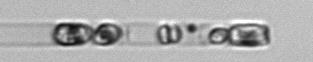
Label: Guinardia_delicatula_TAG_internal_parasite